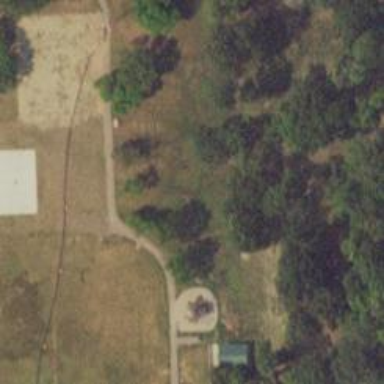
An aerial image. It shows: Disc golf tee.